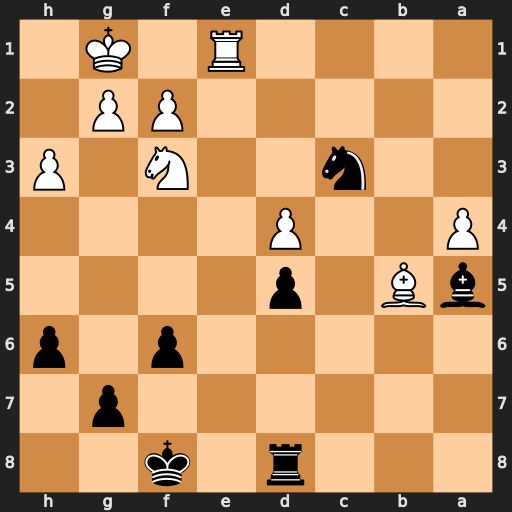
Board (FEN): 3r1k2/6p1/5p1p/bB1p4/P2P4/2n2N1P/5PP1/4R1K1
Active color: b
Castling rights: -
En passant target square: -
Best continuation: Nxb5 axb5 Bxe1